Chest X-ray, AP view. Patient: 47 years old, sex M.
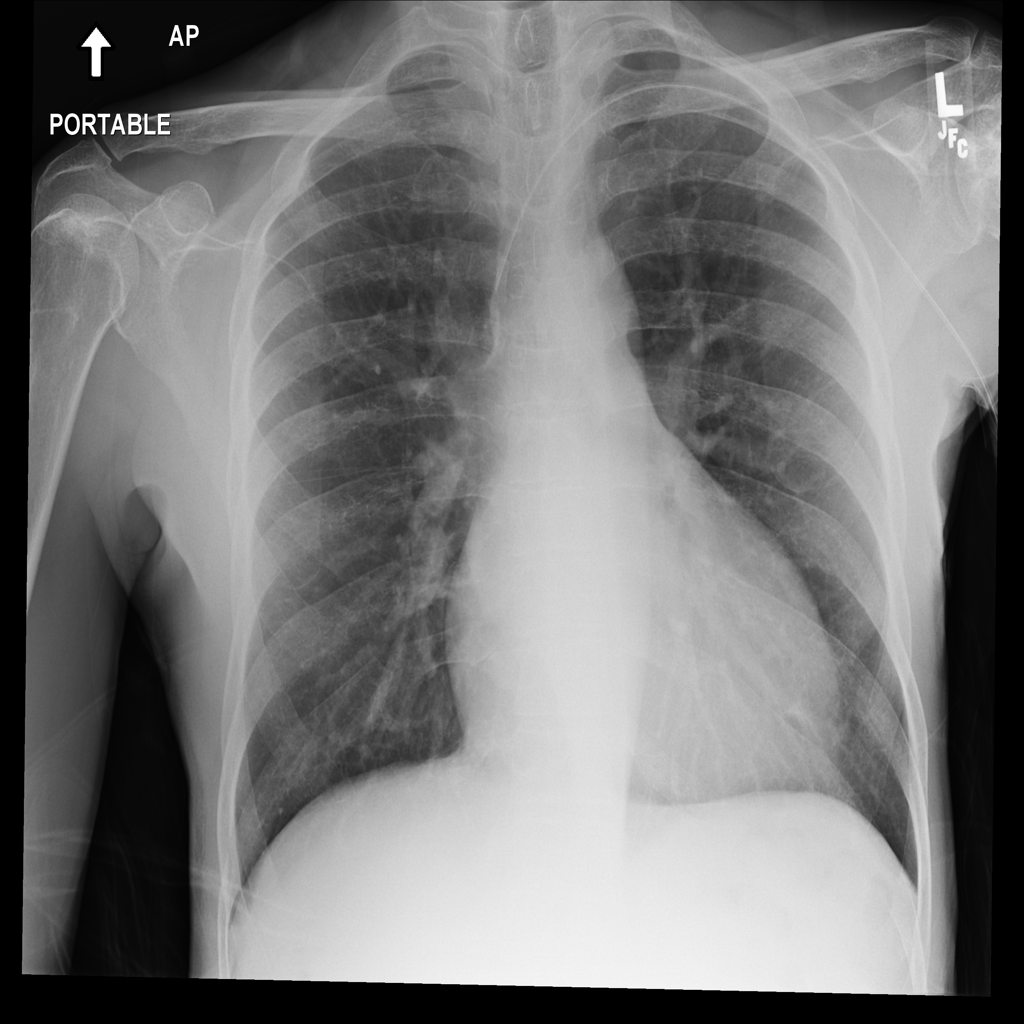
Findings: No Finding